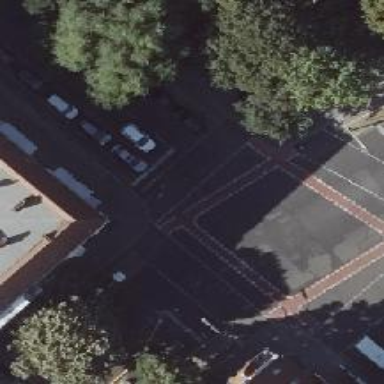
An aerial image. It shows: Road crossing with traffic signals.